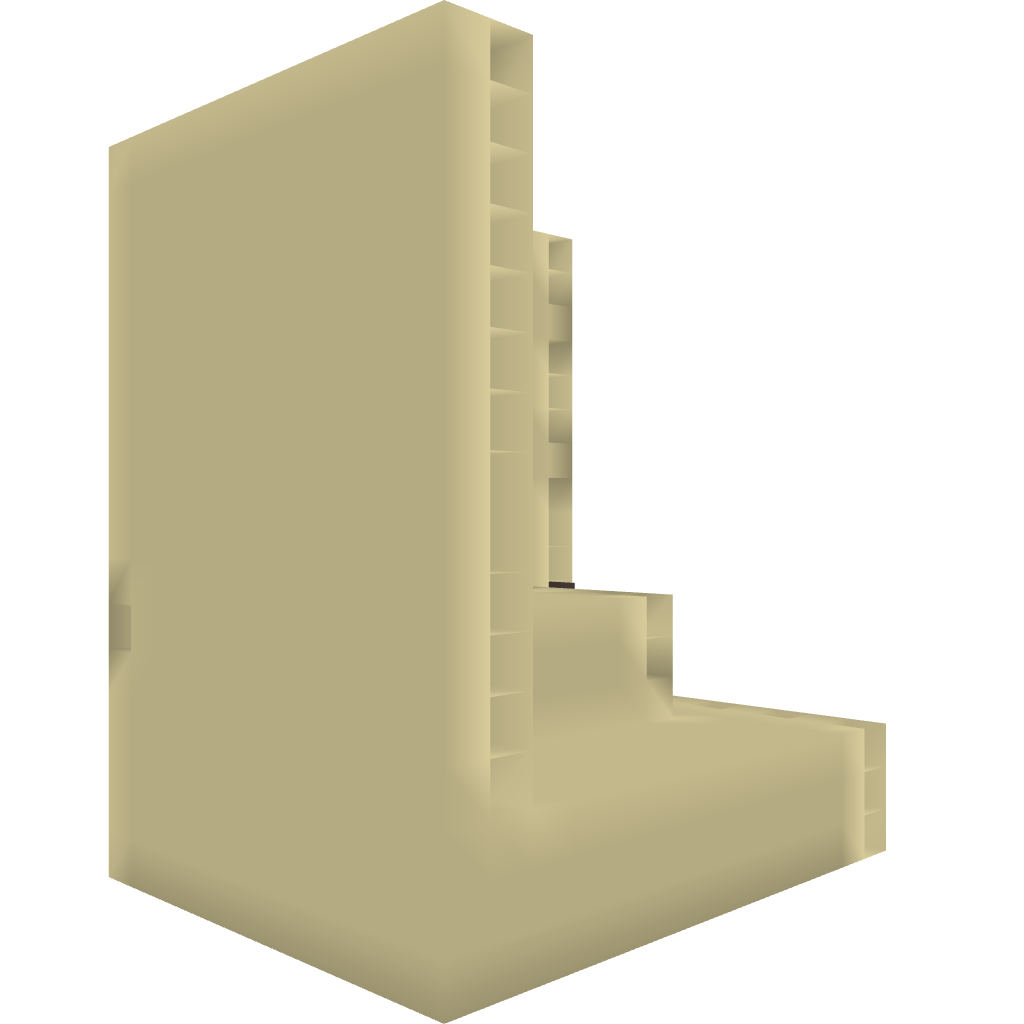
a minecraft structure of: Redstone Dice